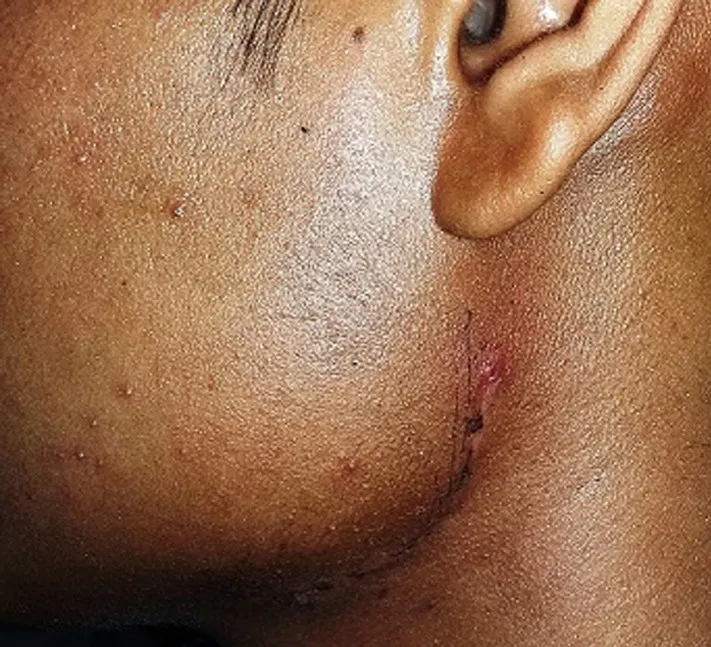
excellent wound healing with a fine-looking scar within the shadow of the mandibular angle on the 7thpost-operative day in treated case 2.
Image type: medical_photograph (other_medical_photograph)